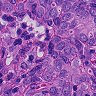
Metastatic tissue present: yes